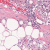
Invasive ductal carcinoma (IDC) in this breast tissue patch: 0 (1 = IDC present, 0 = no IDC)